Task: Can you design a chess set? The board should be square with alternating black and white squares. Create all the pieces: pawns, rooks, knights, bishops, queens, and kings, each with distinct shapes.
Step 3912:
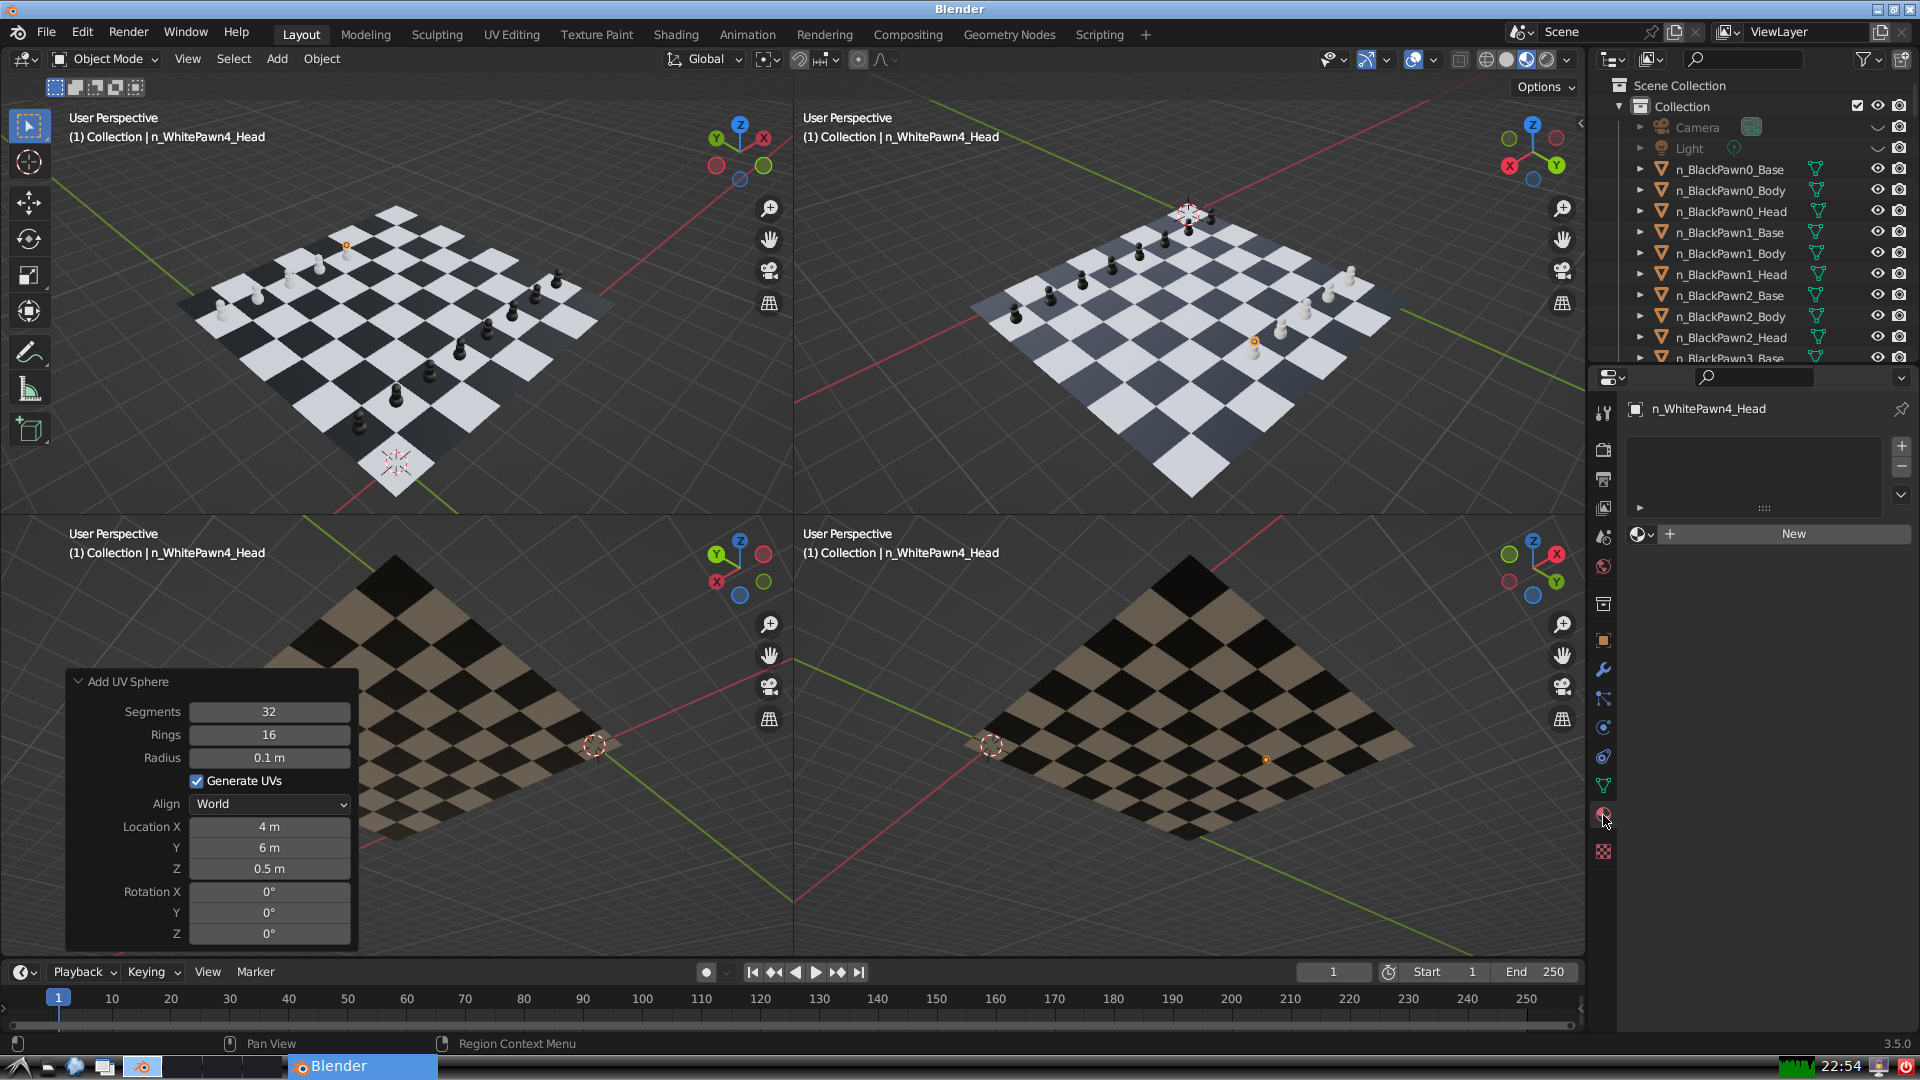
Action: {"mouse_move": [1636, 534]}